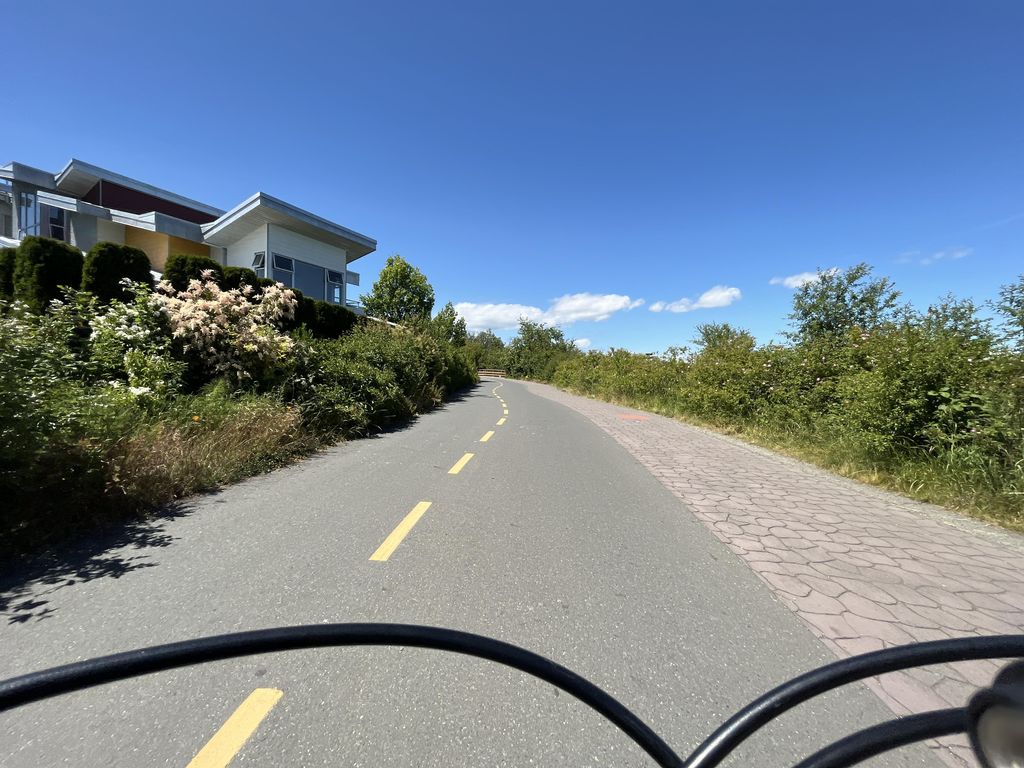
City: victoria